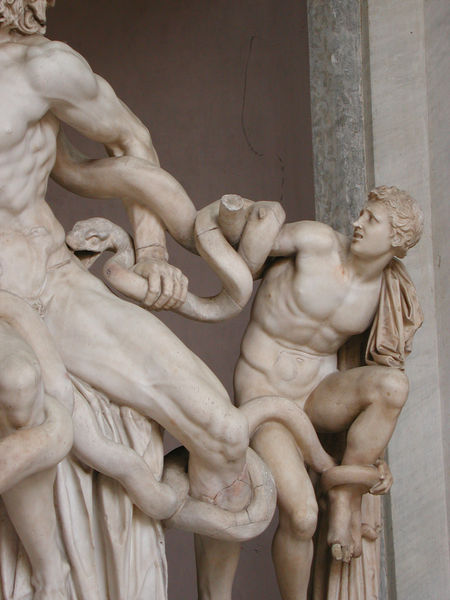
Titel: Laokoon-Gruppe
Künstler: Hagesandros
Institution: Rom, Palazzi Vaticani, Museo Pio-Clementino
Schlagwörter: kampf, mann, nackt, bewegung, marmor, falten, stehen, stehend, skulptur, statue, mauer, figuren, muskeln, bauch, junge, foto, schwarzweiss, schlange, statuen, leid, muskel, schmerz, griechisch, priester, drehung, drama, sohn, troja, hellenismus, hellenistisch, laokoon, schlangenkampf